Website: bh-photo
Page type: customer-info-address
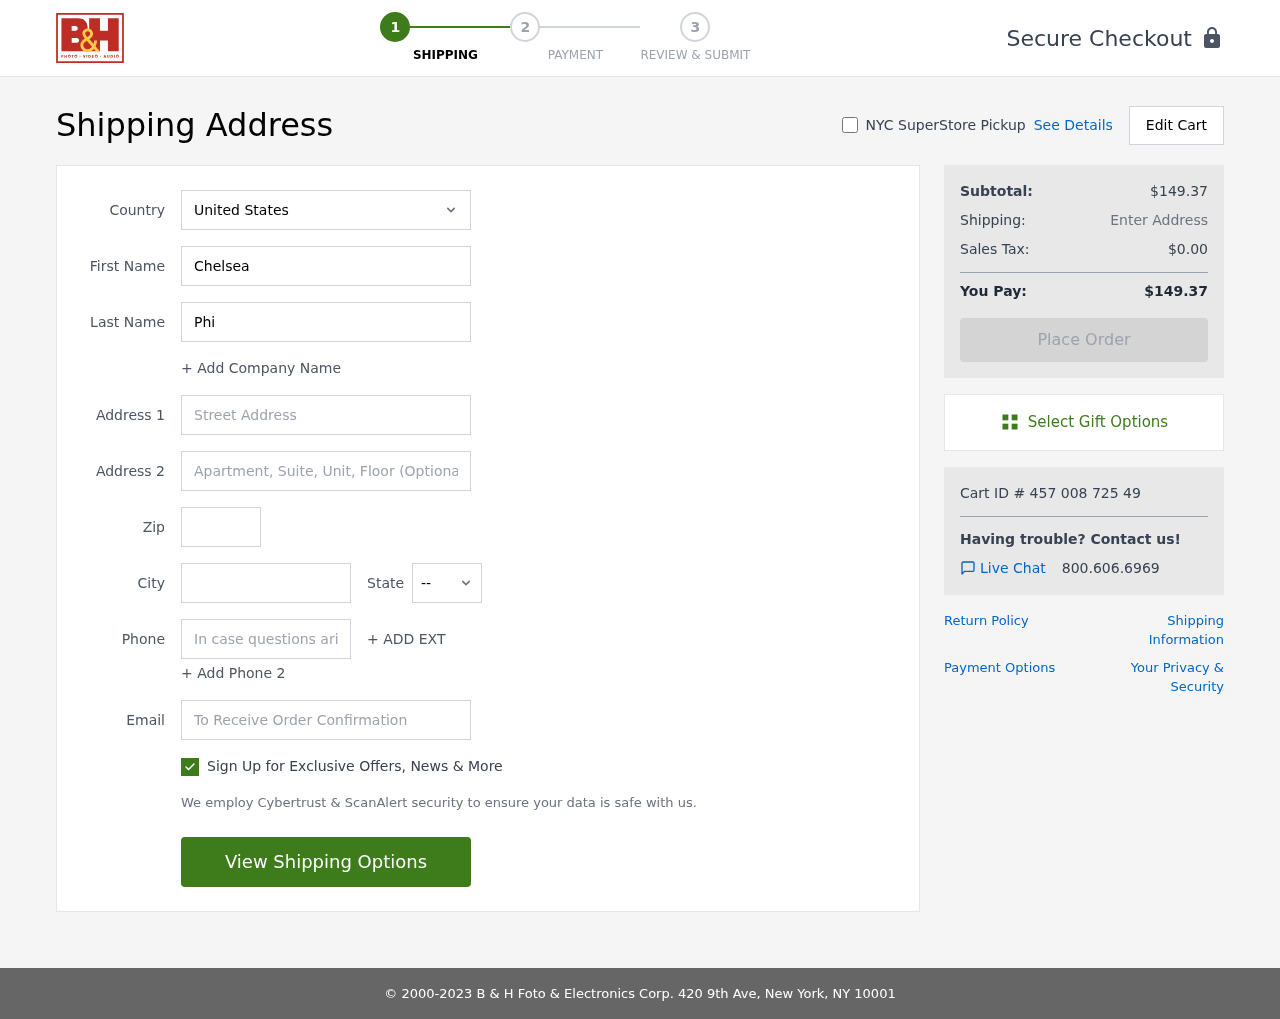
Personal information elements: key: PII_CITY
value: Tannerville
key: PII_COUNTRY
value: United States
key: PII_EMAIL
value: chelsea_phillips@hotmail.com
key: PII_FIRSTNAME
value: Chelsea
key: PII_LASTNAME
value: Phillips
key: PII_PHONE
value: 5625700208
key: PII_POSTCODE
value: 47885
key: PII_STATE_ABBR
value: FL
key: PII_STREET
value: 93374 Lauren Extension Suite 186
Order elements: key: ORDER_SUBTOTAL
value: $149.37
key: ORDER_TAX
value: $0.00
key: ORDER_TOTAL
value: $149.37
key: ORDER_ID
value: Cart ID # 457 008 725 49